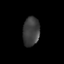
Tissue: lung
Cell type: Epithelial cells
Senescence score: 0.1978
Nuclear area (px): 475
Mean DAPI intensity: 61.261